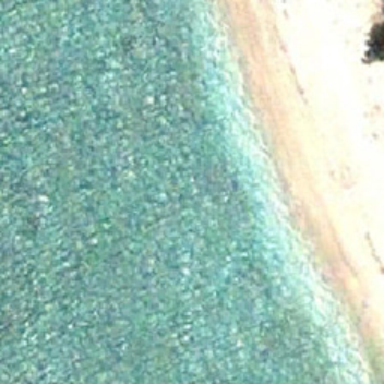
The sea shone in the sun .